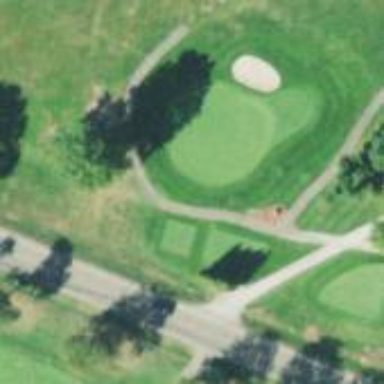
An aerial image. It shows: Pathway for golfing.